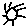
Label: sun